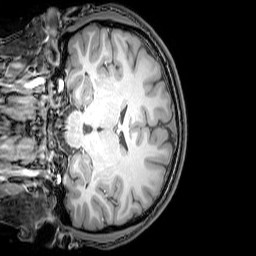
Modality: T1w
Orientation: coronal
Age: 23
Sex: male
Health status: healthy
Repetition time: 0.081 s
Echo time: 0.037 s